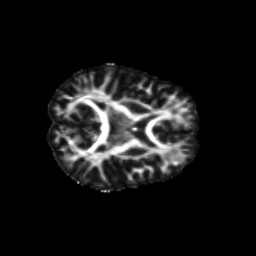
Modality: FA
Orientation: axial
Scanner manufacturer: siemens
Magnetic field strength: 3 T
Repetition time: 9.2 s
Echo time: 0.084 s